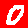
Digit: 0